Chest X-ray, AP view. Patient: 69 years old, sex M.
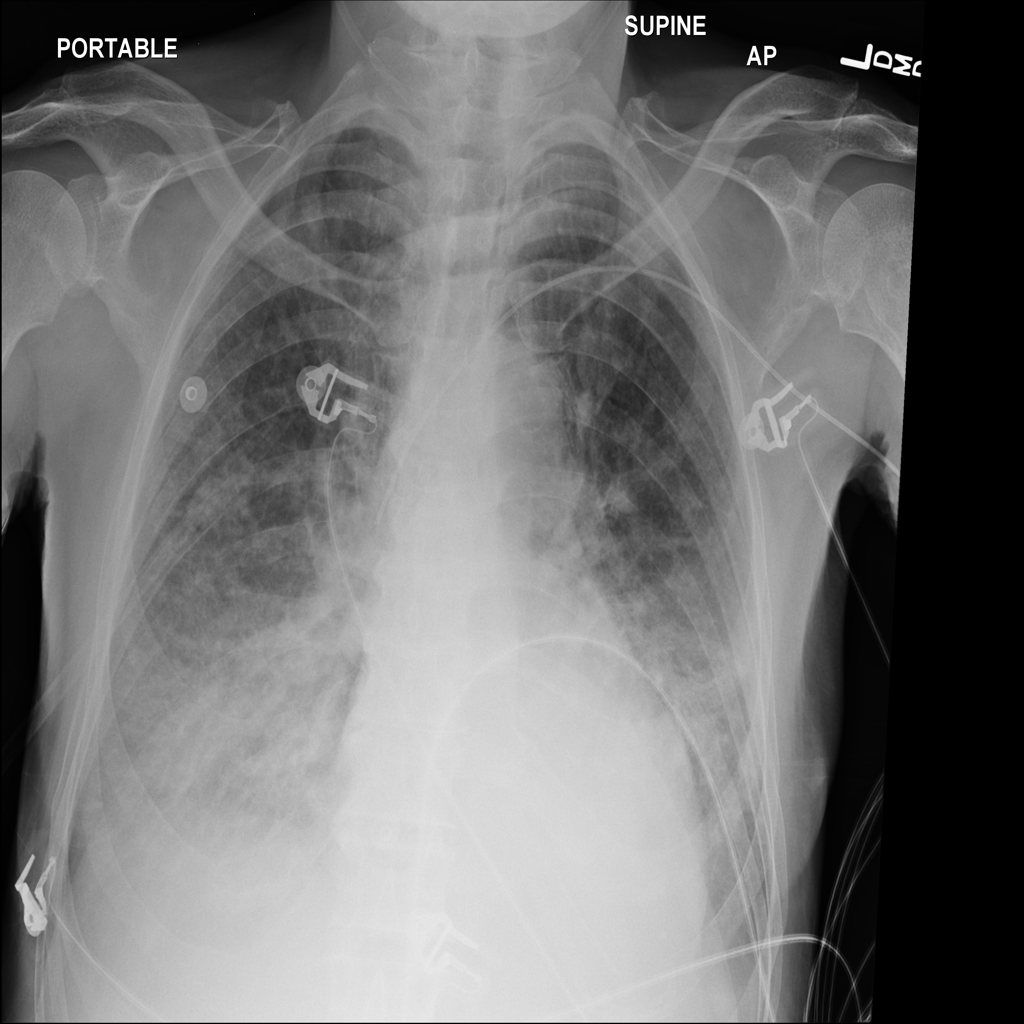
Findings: Effusion, Infiltration